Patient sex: M
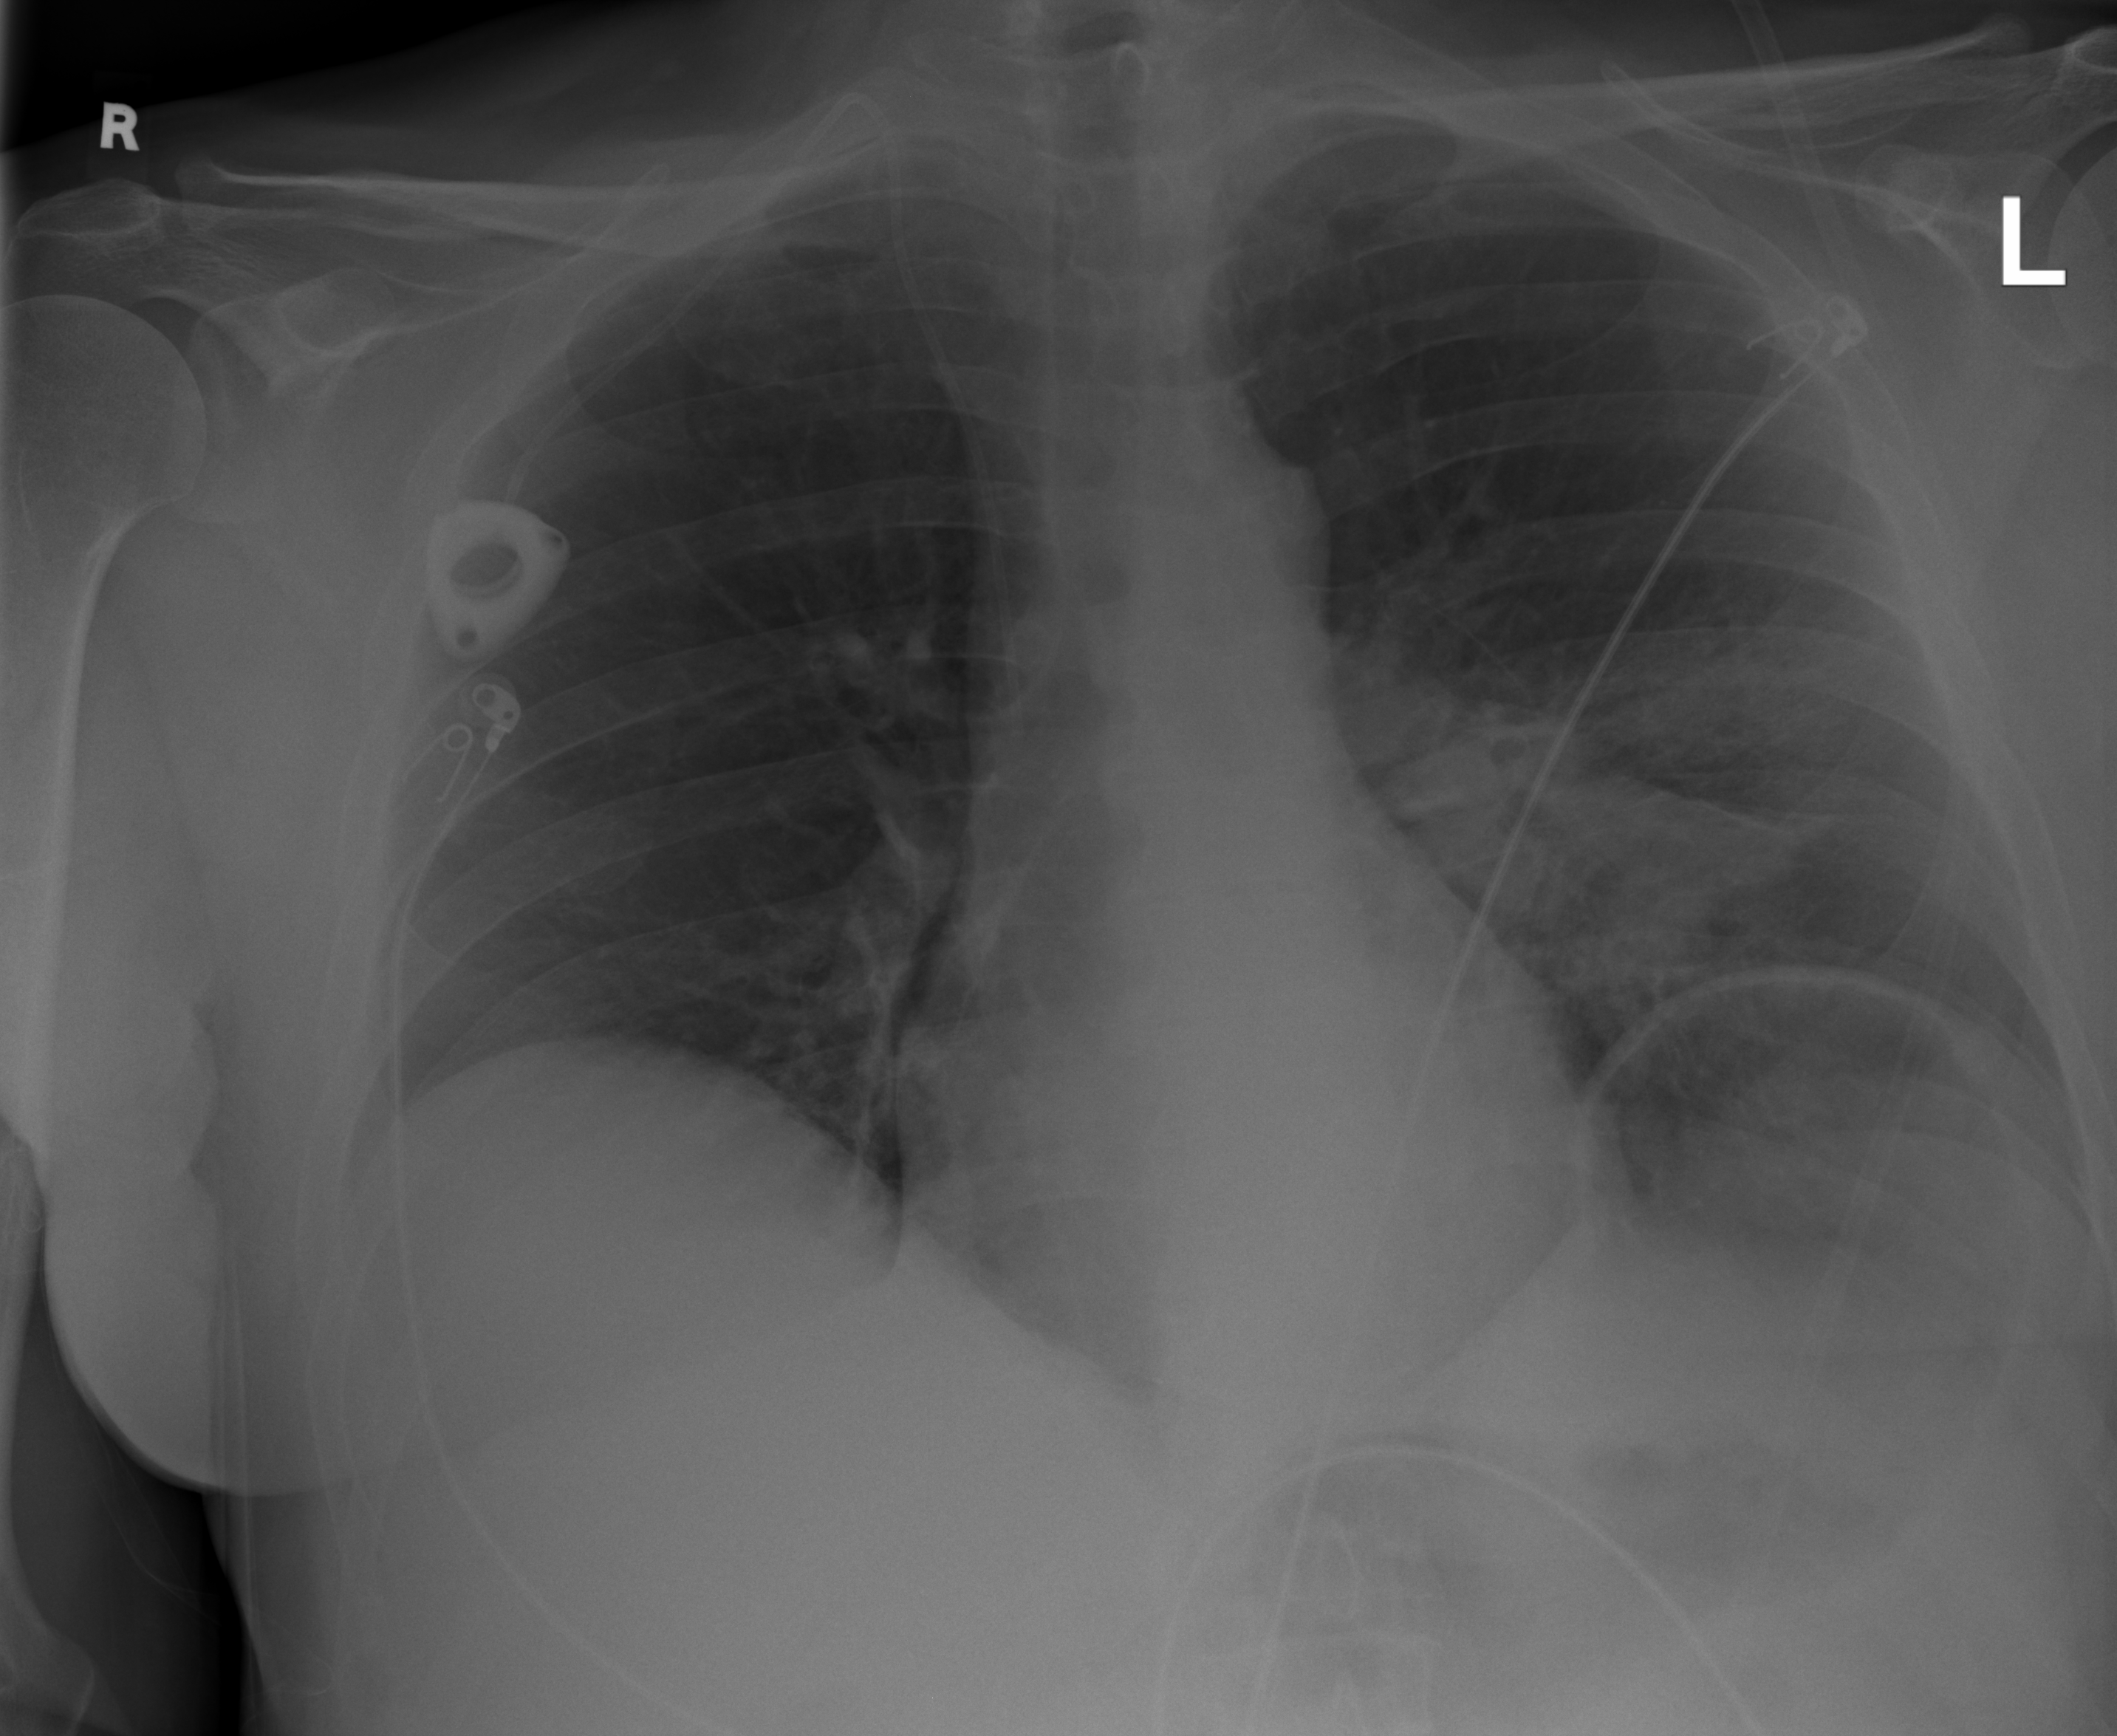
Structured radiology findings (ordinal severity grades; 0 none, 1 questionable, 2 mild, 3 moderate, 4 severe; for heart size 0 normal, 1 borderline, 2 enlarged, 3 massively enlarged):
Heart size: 1
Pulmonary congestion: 2
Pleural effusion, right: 0
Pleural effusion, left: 0
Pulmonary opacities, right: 0
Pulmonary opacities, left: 0
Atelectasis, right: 0
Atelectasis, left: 2